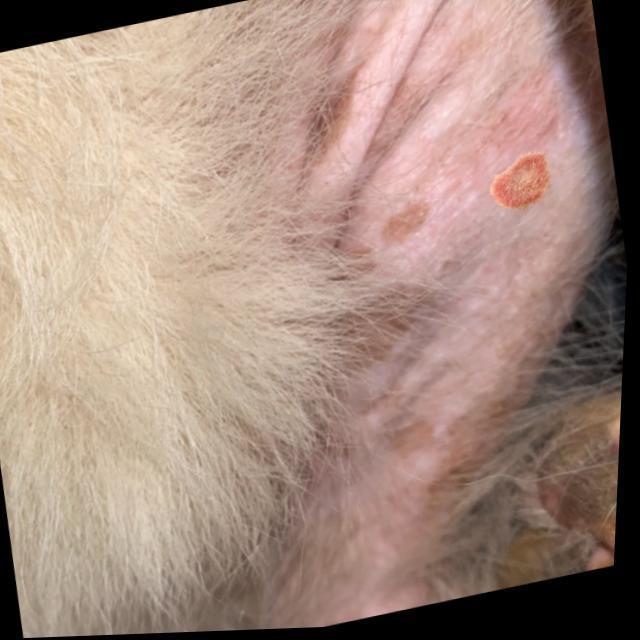
Canine ringworm (Dermatophytosis) — fungal infection caused by Microsporum or Trichophyton. Presents with circular alopecia, scaling, crusting, and broken hairs.